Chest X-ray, AP view. Patient: 51 years old, sex F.
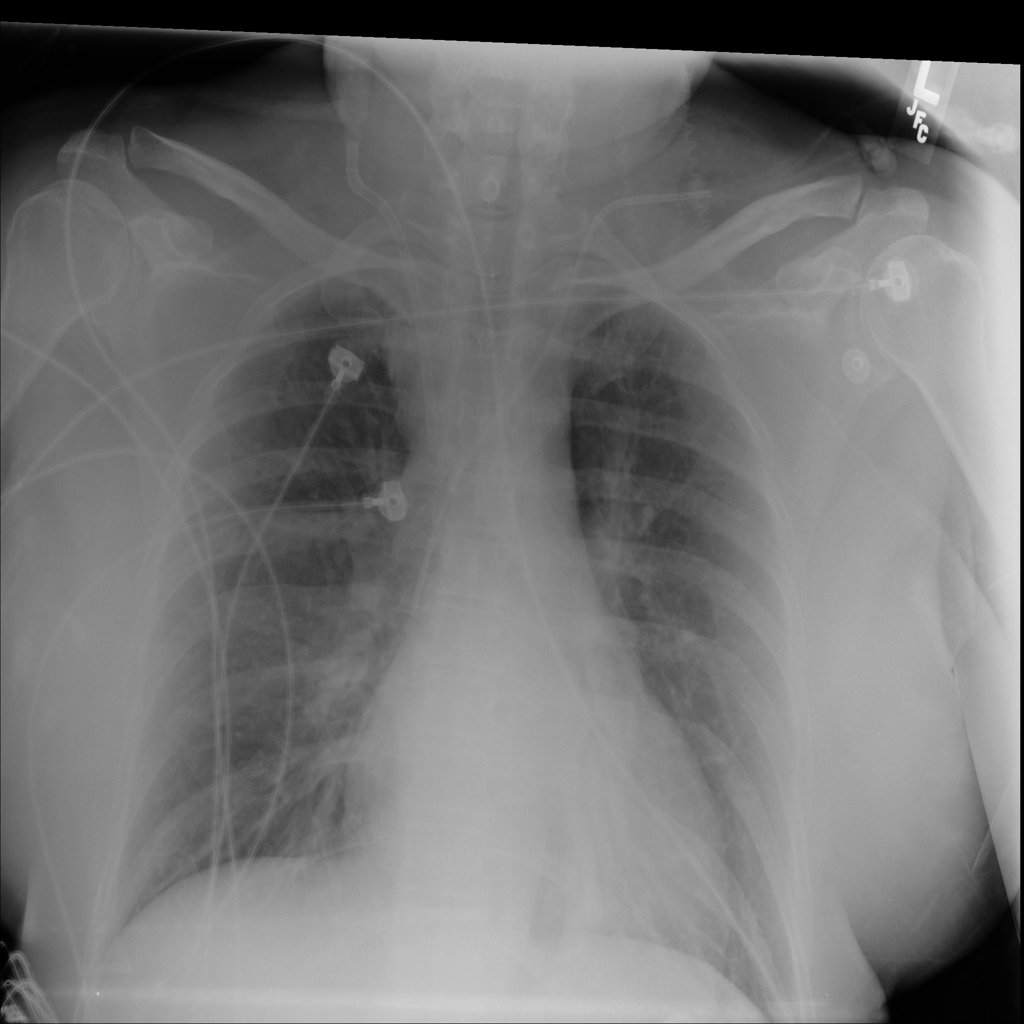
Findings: Atelectasis